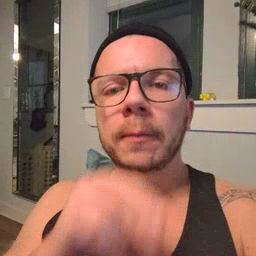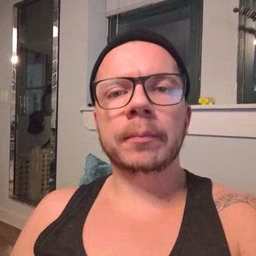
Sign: tongue